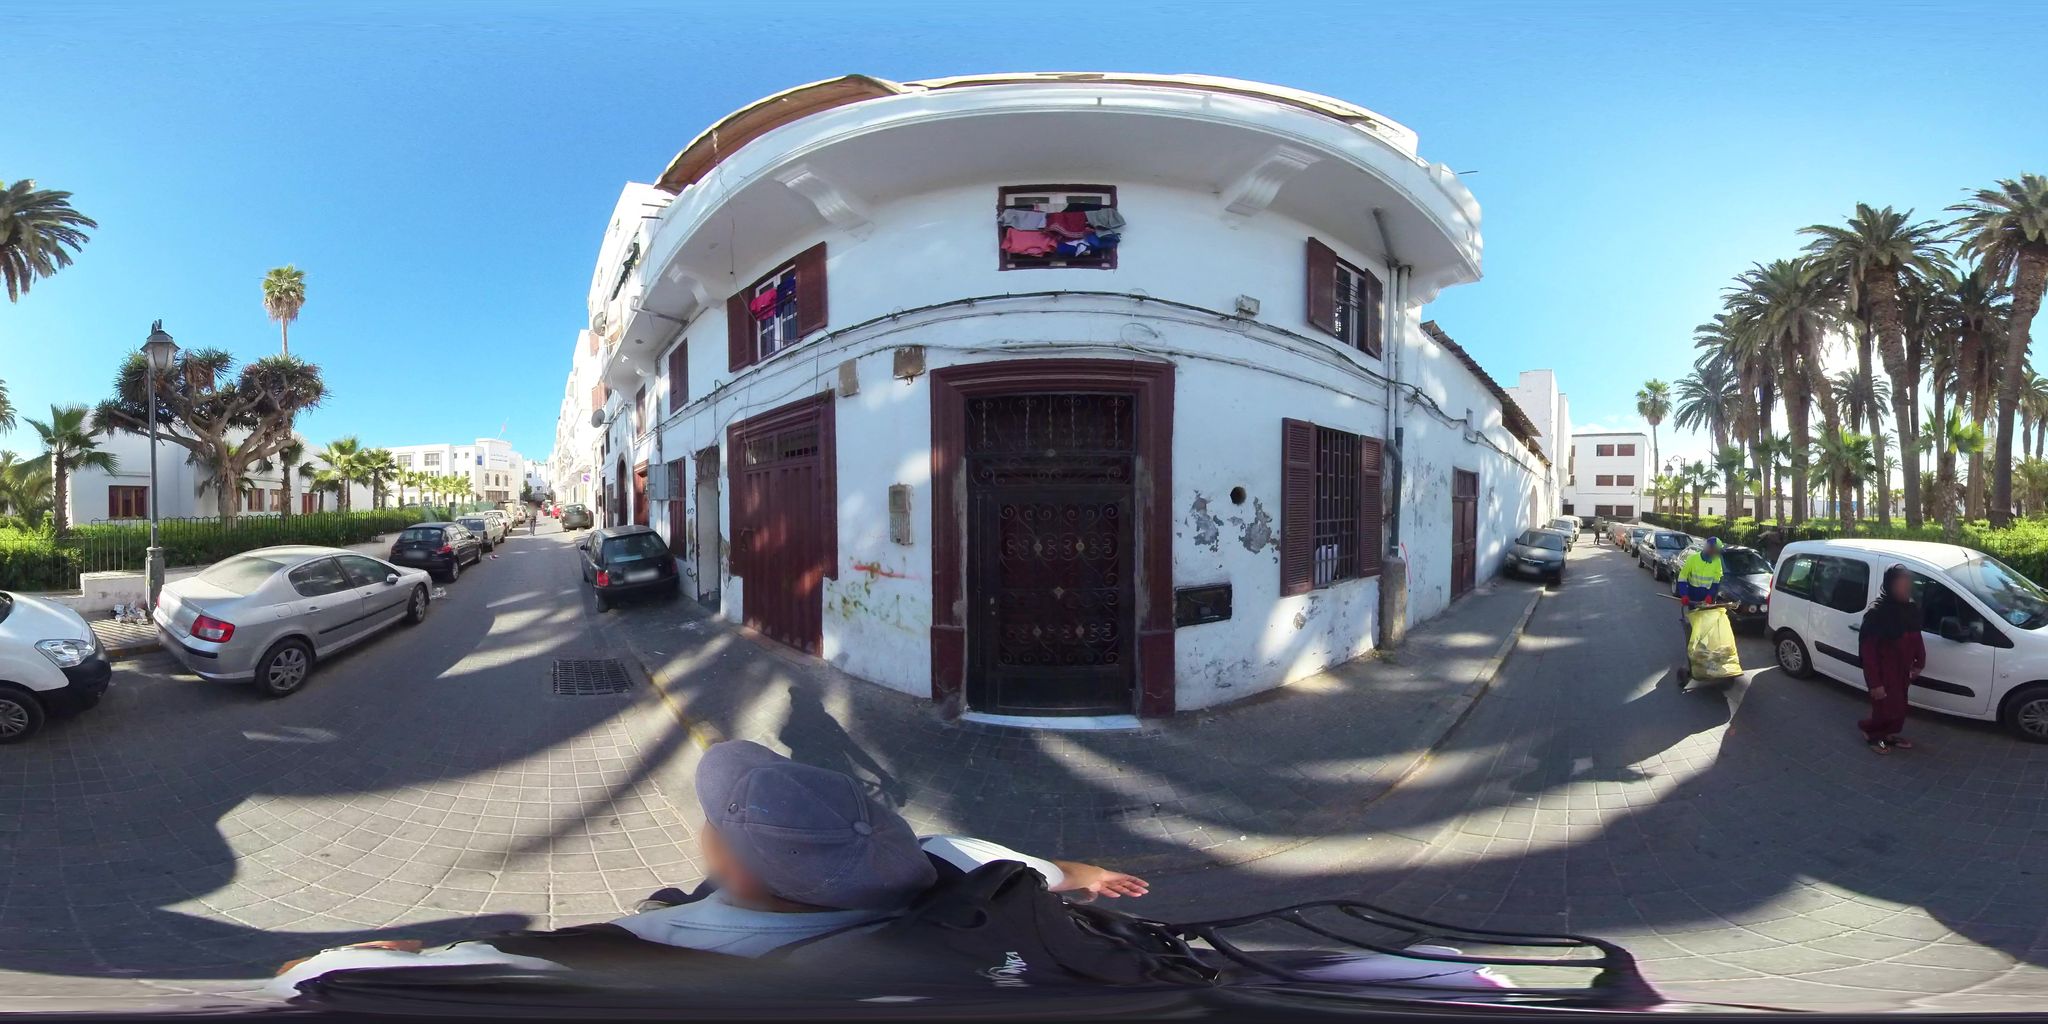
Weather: clear
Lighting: day
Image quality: good
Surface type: walking surface
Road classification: residential
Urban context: urban centre
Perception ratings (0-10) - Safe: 2.87, Lively: 9.34, Beautiful: 1.44, Boring: 1.41, Depressing: 2.73, Wealthy: 3.68